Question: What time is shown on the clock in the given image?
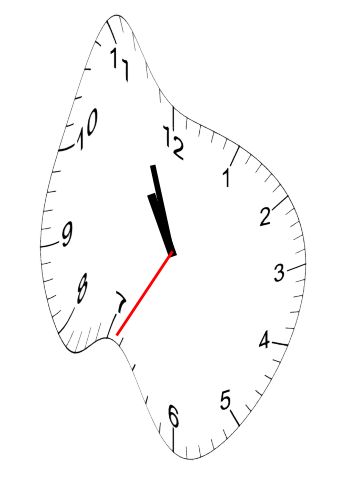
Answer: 10:56:35